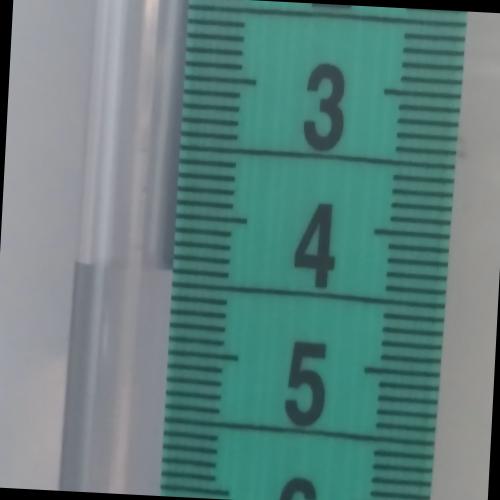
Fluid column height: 4.4 cm